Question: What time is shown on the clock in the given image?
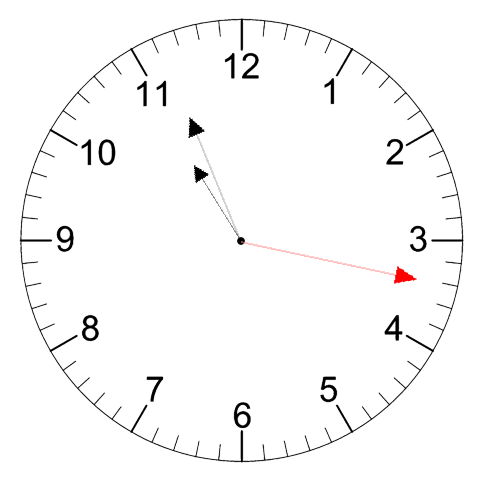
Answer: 10:56:17